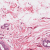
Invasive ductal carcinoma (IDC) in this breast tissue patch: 0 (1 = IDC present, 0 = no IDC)